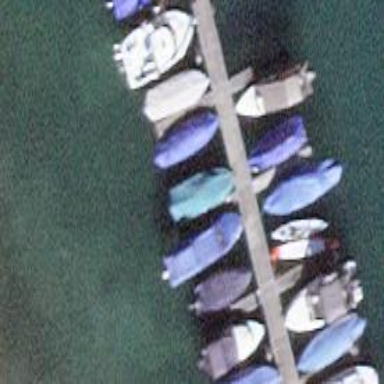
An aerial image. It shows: Man-made pier.